Question: I successfully installed Maximo 7.5 on Windows Server 2008 R2 64-bit with the defaults (WebSphere 7, DB2, Tivoli Directory). I'm trying to install the 7.5.0.7 fix pack but get this error after I ran install_win64.bat (Run as Administrator). This error occurs a few steps after "Database is ready for upgrade" checkbox.
'CTGIN2076E: Exception Running WASThingClient method for task runConfigurationStep.'
The CCMD_install.log said:
'''
FndUpgradePanelActionshandleInstall: Getting a WAS thin client config task object
FndUpgradePanelActionshandleInstall: Running WAS thin client config task
FndUpgradePanelActionshandleInstall: Returned from running WAS thin client config task
FndUpgradePanelActionshandleInstall: Got task result from task return.
Completion message :CTGIN2076E: Exception Running WASThinClient method
for task runConfigurationStep.
FndUpgradePanelActionshandleInstall: verifyInputs method,
rc=-1 cmpMessage=CTGIN2076E: Exception Running WASThinClient
method for task runConfigurationStep. stderr=CTGIN2286E:
An error occurred while configuring the WebSphere Application
Server thin client. The error message is CTGIN2283E: Exception
caught while connecting to the remote server. Exception
com.ibm.tivoli.ccmdb.install.common.util.rxa.RemoteSystemException:
com.ibm.tivoli.ccmdb.install.common.util.rxa.RemoteSystemException:
Remote system cannot be reached using Supported RXA Protocols... stdout=
FndUpgradePanelActionshandleInstall:
Configuration of WAS thin client was not successful
'''

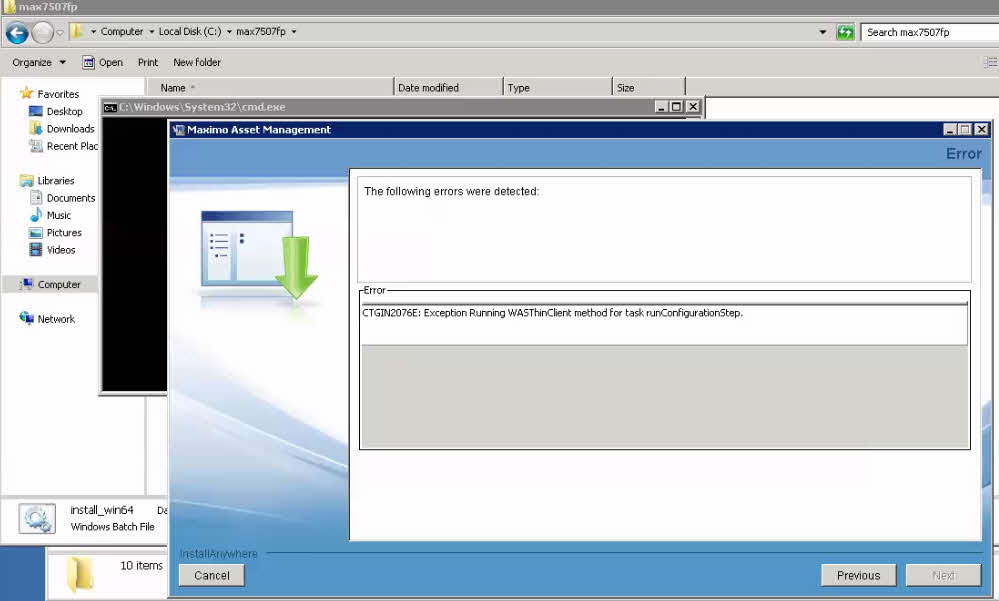
Answer: 1. Extract the fix pack to c: emp\ to run the installer.
2. From a command prompt, run: C: emp>set skipwasvalidation=yes (this will create a set variable to skip websphere application server validation) On the same command prompt window run the install.exe (or install_win64.exe for x86-64).
3. When you run install.exe, the Run Configuration Step panel will offer the some options: Check on Copy files now, but perform the installation configuration step later Deploy application files manually later Defer the Update of the Maximo Database
This will complete the install, deferring all automated actions.
1. At a command prompt, change to the c:\ibm\smp\scripts folder and run:
'taskrunner.bat CONTINUE STOPONERROR'
1. Run updatedb.bat from c:\ibm\smp\maximo ools\maximo
2. Build and deploy the maximo.ear (c:\ibm\smp\maximo\deploymentsuildmaximoear.cmd)
<URL>